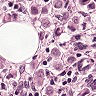
Metastatic tissue present: yes